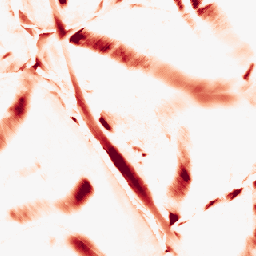
Category: morphological
Decomposition family: morphological_diamond
Decomposition parameters: operation: opening
radius: 20
Upsampling method: nearest
Upsampling parameters: scale: 8
Upsampling scale: 8